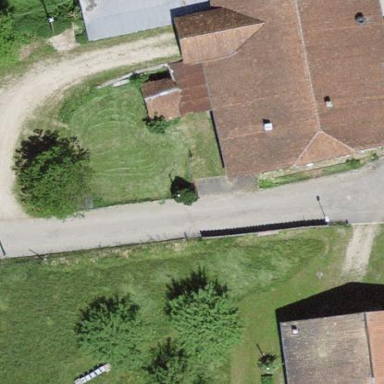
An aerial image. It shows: Farm building.